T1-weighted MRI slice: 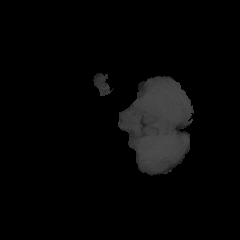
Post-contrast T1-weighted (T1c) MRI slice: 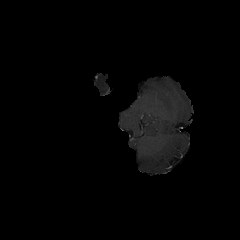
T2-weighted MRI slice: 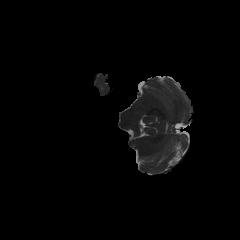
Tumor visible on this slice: no